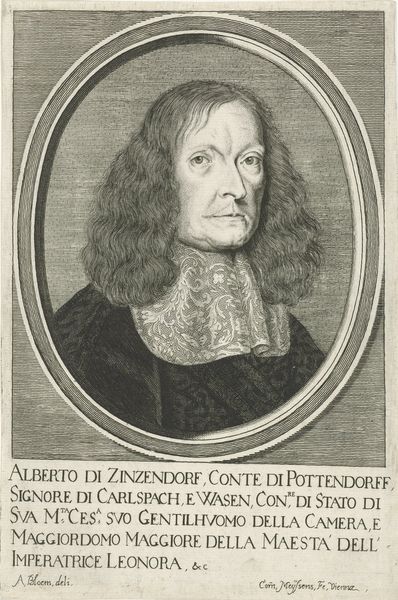
Titel: Portret van Albrecht VII graaf van Zinzendorf en Pottendorff
Künstler: Cornelis Meyssens
Standort: Amsterdam
Institution: Rijksmuseum
Schlagwörter: king, white, black, collar, hair, lace, nose, old, painting, portrait, robe, print, man, eyes, prince, spanish, drawing, black and white, oval, color, fur, etching, sketch, french, british, person, italian, engraving, england, long, dutch, forehead, text, ruler, stern, count, alberto, zinzendorf, pottendorff, explores, alberto do zenzendorf, skets, leonora